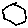
Label: hexagon